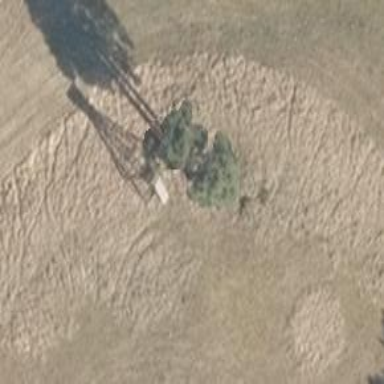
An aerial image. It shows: Hunting stand.